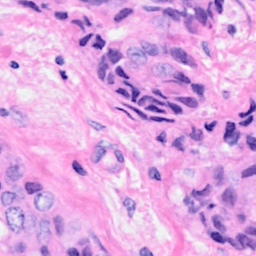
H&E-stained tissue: Breast